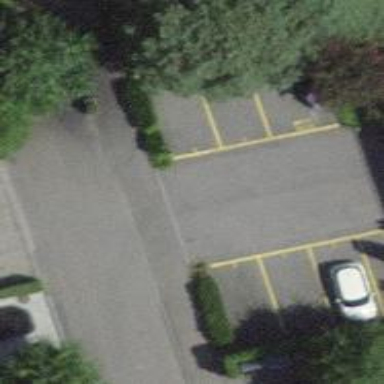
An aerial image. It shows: Parking aisle designated as service road.